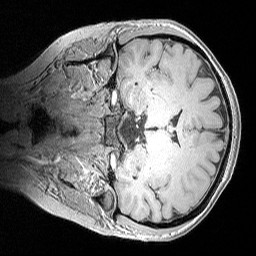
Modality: MP2RAGE
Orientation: coronal
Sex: female
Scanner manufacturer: siemens
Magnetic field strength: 3 T
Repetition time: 5 s
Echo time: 0.00292 s